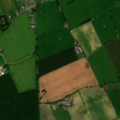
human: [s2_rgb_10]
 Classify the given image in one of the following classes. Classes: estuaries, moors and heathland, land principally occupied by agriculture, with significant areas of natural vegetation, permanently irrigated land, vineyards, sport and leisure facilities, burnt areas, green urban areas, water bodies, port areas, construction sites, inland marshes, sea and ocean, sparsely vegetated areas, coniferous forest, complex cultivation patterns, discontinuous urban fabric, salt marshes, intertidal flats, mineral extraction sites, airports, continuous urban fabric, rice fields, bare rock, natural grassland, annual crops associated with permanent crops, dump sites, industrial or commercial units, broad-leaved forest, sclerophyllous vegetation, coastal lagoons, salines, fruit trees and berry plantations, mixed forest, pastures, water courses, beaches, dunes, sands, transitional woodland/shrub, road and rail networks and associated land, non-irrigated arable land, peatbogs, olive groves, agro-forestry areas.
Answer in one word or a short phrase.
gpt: non-irrigated arable land, pastures